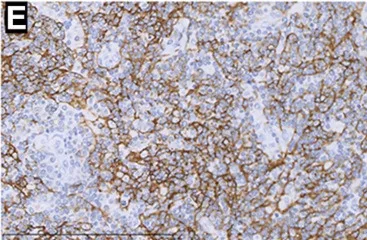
H&E staining and immunohistochemistry pictures of the mass (x400).CD21.
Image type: pathology (immunostaining)